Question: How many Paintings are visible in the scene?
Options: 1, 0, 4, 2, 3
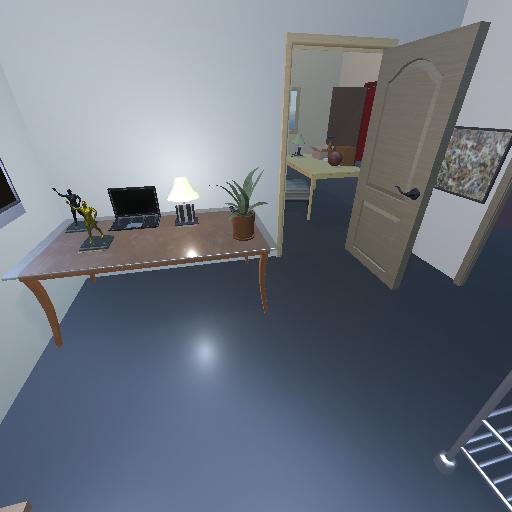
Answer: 1